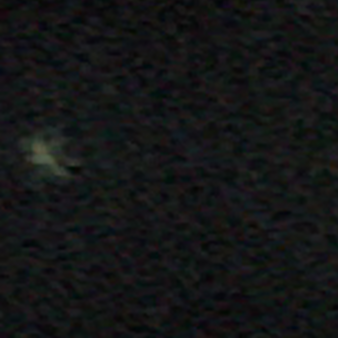
Label: other